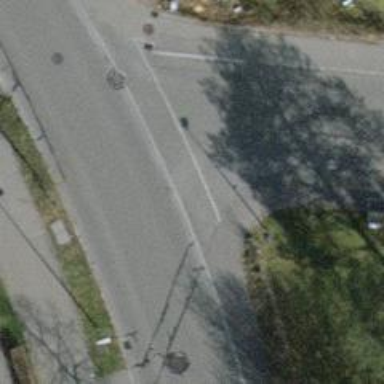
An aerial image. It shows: Asphalt sidewalk along the footway.